Interaction volume radius: 5 \u00c5
Interaction volume height: 15 \u00c5
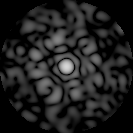
Disorder parameter: 0.8244